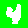
Digit: 4